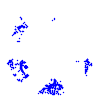
Particle: proton